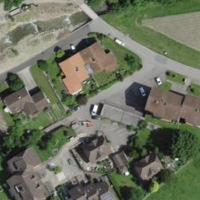
EUNIS habitat code: 54
Species observed at this site:
Cornus sanguinea